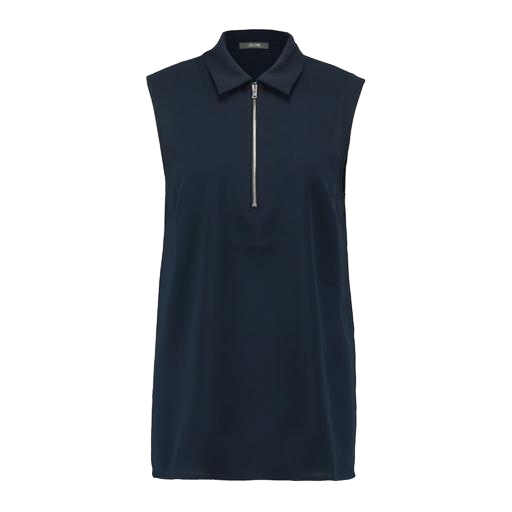
sleeveless polo, sleeveless polo shirt, blue court central sleeveless polo shirt, white background